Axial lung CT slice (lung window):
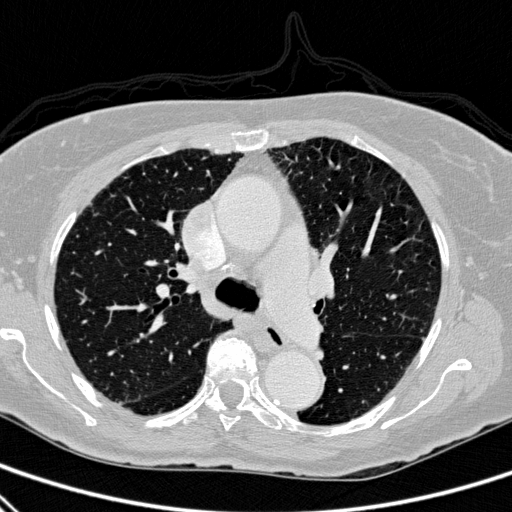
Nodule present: no